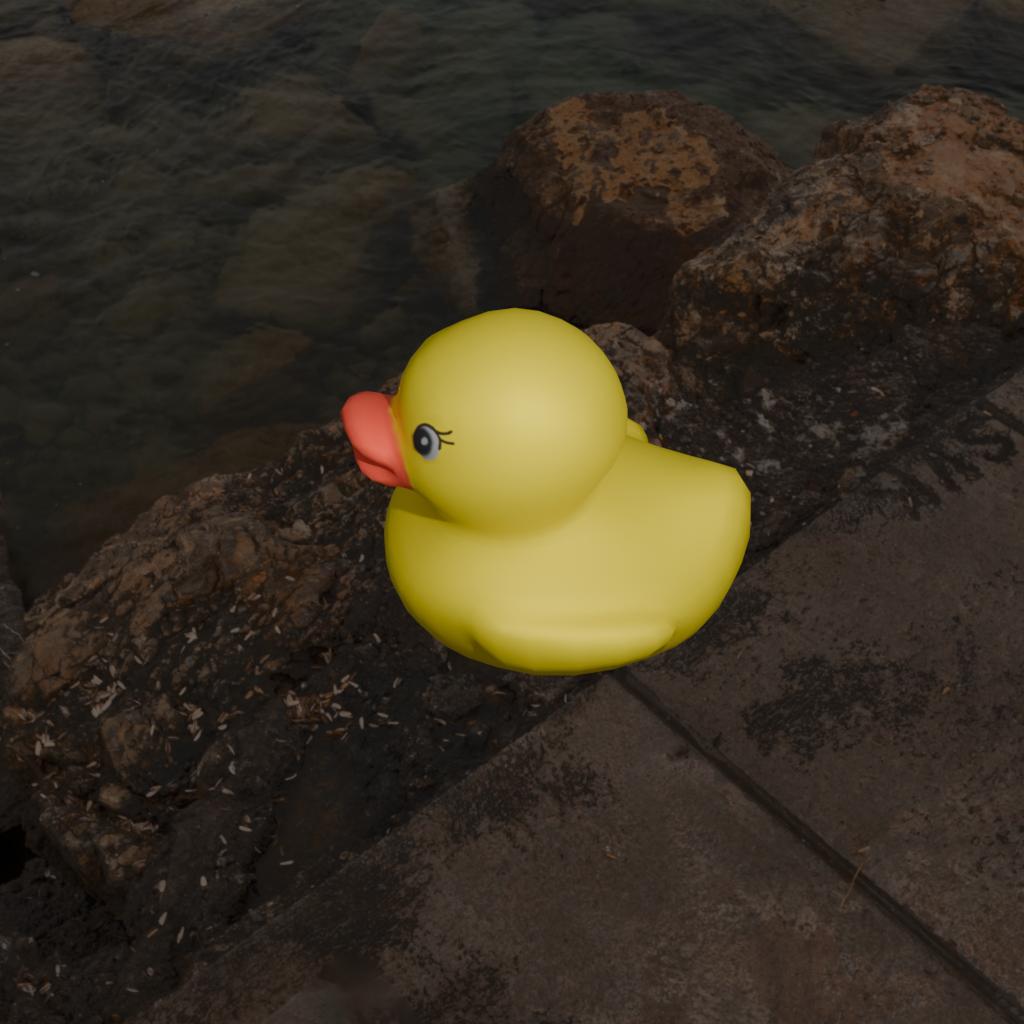
an image of a yellow rubber duck seen from <left_top> in a rocky pier extending into calm sea with a dramatic cloudy sky at sunset.